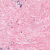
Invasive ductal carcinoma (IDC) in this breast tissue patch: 0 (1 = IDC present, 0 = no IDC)